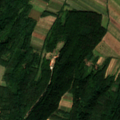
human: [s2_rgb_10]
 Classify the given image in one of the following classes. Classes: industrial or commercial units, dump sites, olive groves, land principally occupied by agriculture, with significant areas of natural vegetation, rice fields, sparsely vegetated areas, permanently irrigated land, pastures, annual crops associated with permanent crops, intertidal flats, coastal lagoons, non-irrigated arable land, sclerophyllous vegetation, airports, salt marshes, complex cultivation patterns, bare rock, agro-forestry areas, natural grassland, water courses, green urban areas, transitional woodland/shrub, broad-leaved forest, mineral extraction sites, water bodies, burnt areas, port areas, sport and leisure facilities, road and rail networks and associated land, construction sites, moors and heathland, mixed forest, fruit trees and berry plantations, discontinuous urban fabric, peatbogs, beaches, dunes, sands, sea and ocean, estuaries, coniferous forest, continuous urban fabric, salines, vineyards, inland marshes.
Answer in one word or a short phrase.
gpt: non-irrigated arable land, complex cultivation patterns, land principally occupied by agriculture, with significant areas of natural vegetation, broad-leaved forest